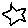
Label: star